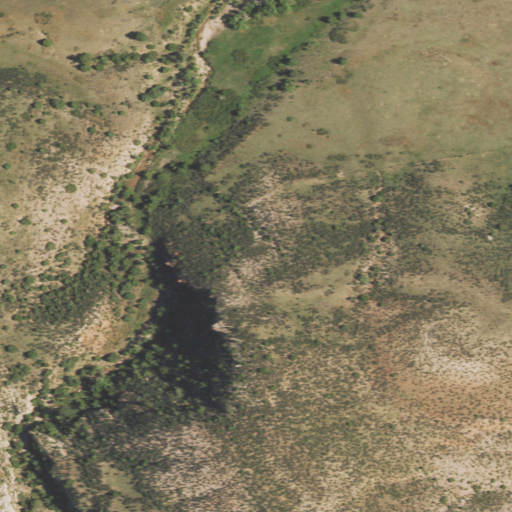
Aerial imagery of valley in Wyoming named Horse Draw containing grassland, shrub, and evergreen forest